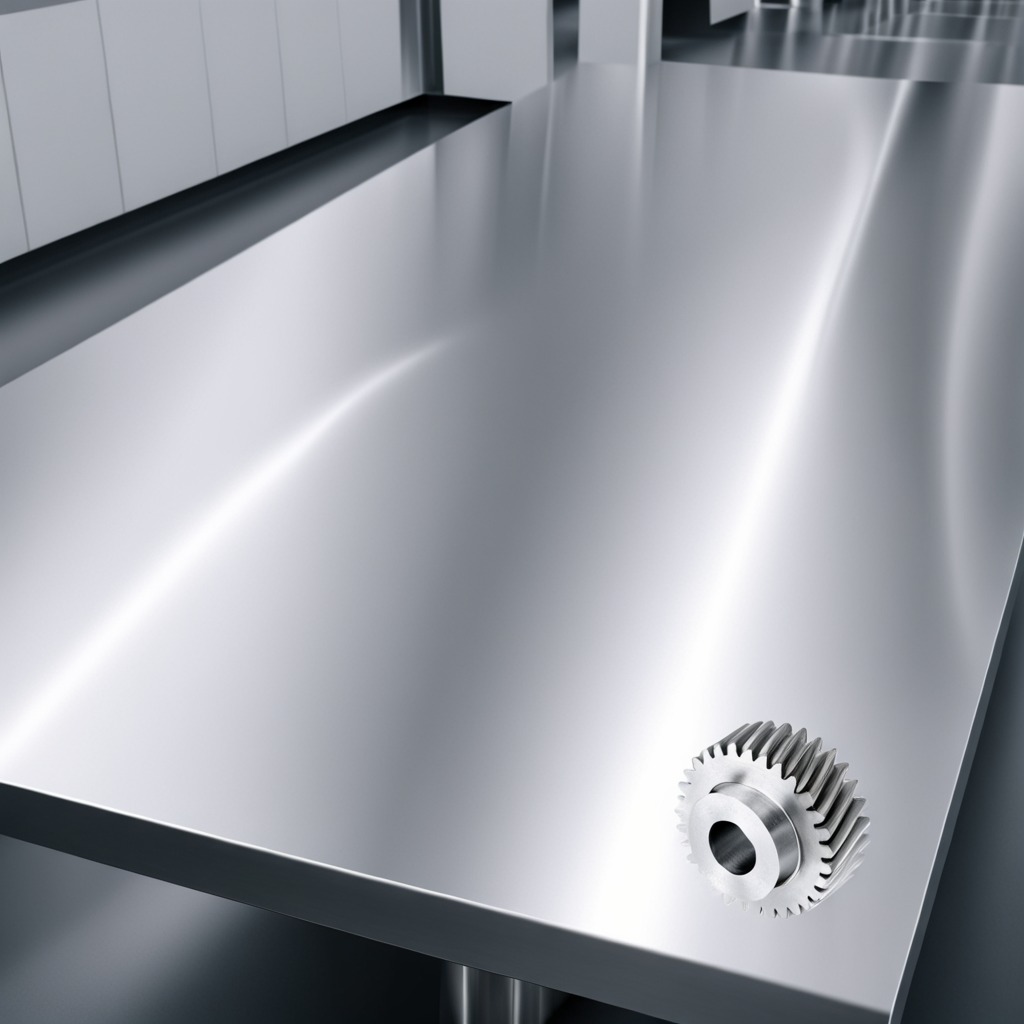
A steel gear with teeth is lying on a stainless steel table in a high-end prototyping lab.